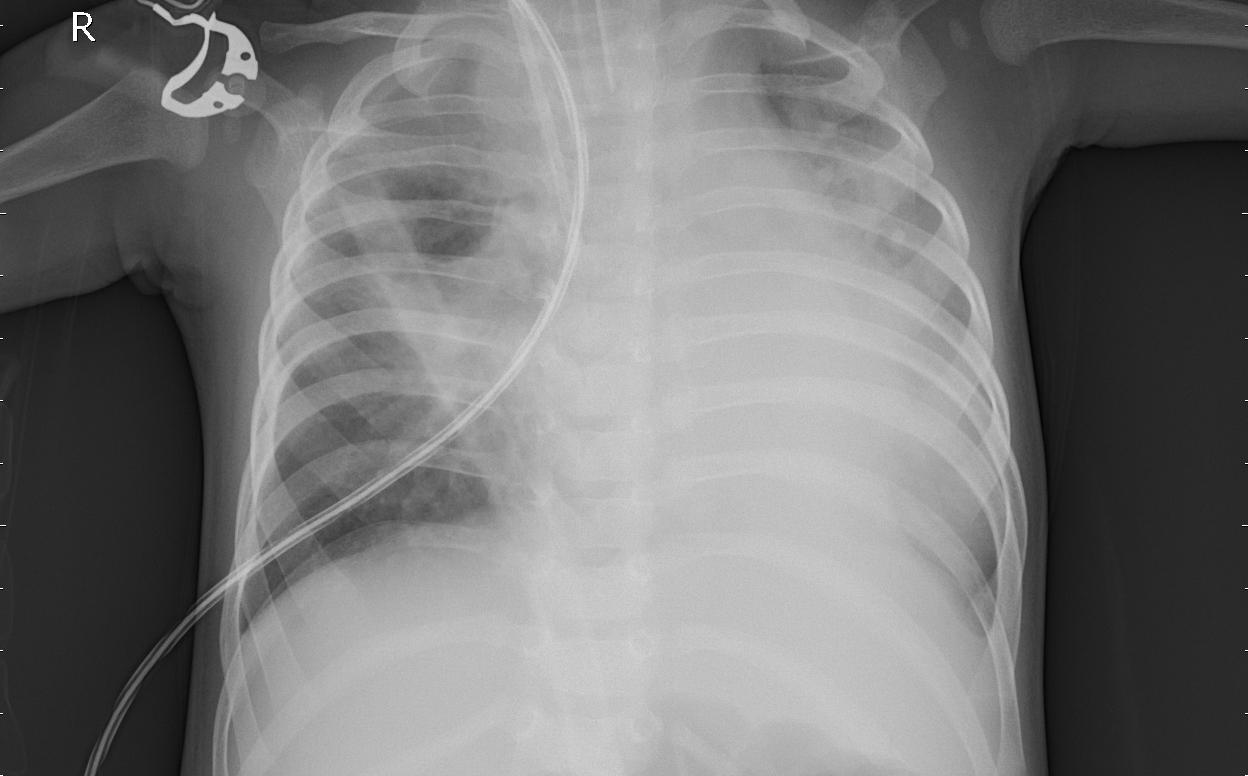
Diagnosis: PNEUMONIA